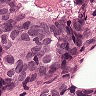
Metastatic tissue present: yes